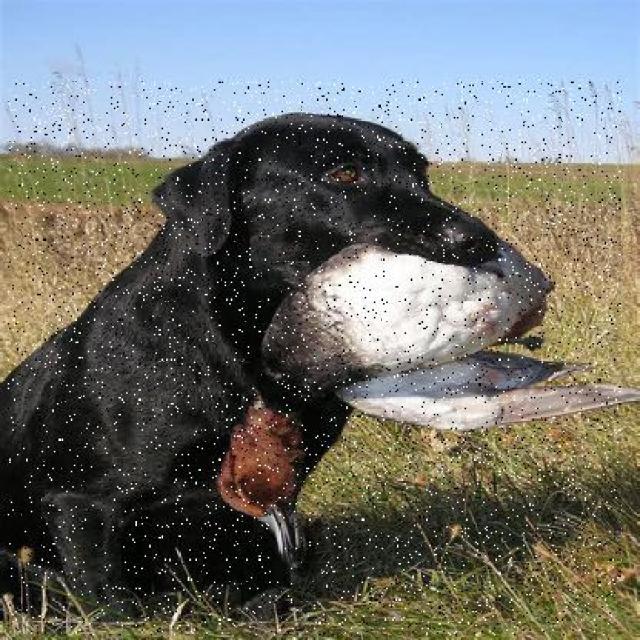
Healthy canine skin — no visible lesions, inflammation, or abnormalities. The skin and coat appear normal.